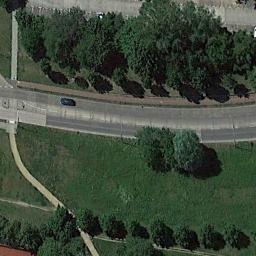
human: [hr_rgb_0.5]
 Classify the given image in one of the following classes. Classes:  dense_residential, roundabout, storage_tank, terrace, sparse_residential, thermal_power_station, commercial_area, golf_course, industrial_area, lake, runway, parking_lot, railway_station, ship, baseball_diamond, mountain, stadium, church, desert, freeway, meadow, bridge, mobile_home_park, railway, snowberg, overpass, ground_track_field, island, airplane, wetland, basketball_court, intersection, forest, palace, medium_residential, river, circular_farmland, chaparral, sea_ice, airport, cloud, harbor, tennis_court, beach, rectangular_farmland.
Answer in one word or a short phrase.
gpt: freeway